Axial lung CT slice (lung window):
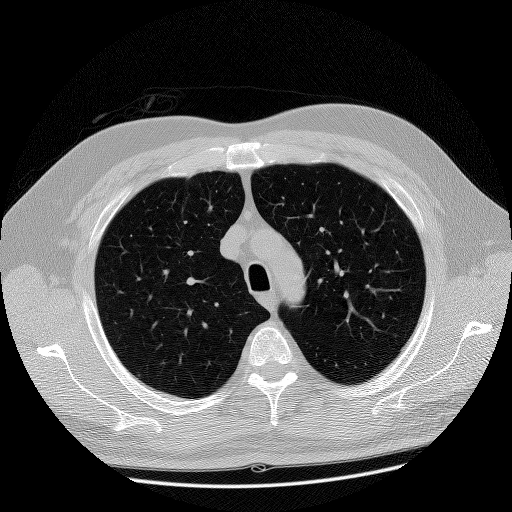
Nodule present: no